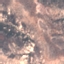
Land use / land cover class: HerbaceousVegetation